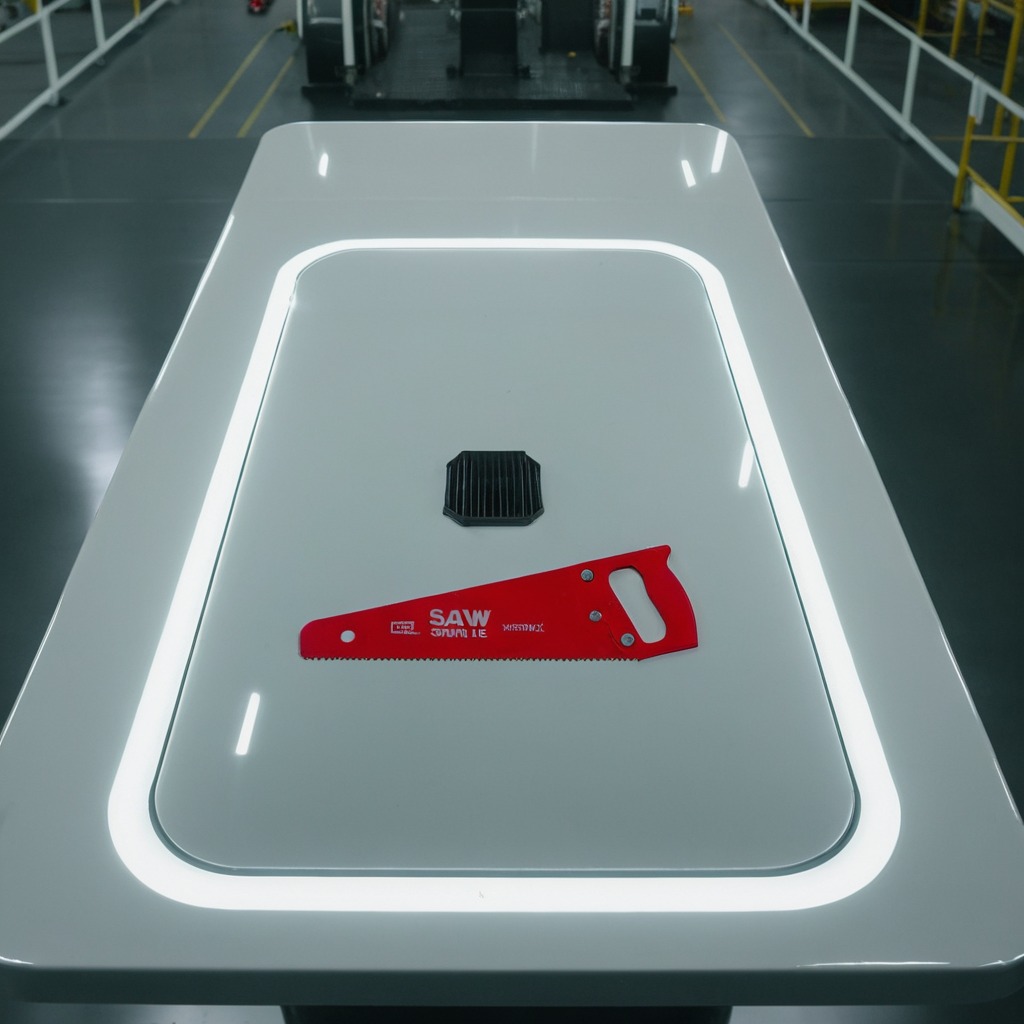
A handheld metal saw is lying on a high-gloss table in a ship maintenance bay industrial lighting.